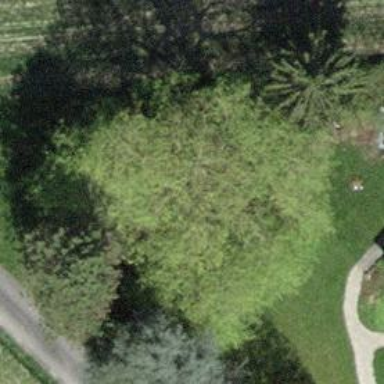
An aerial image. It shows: Beautiful tree in nature.